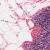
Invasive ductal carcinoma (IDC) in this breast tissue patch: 0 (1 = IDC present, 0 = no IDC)